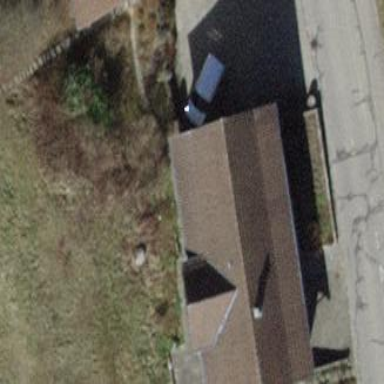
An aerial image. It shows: Gabled roofed house.